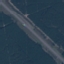
Label: Highway